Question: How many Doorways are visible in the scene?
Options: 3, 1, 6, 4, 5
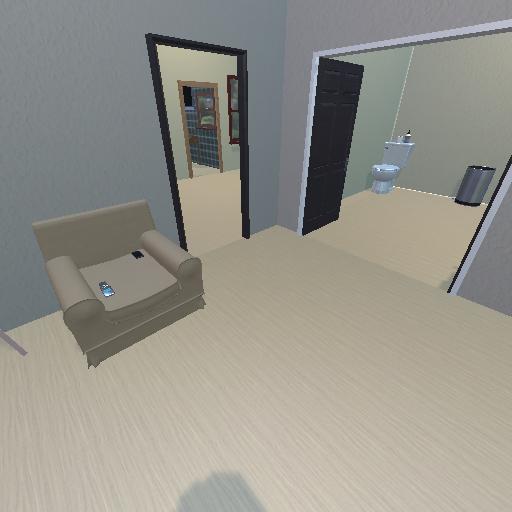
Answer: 3